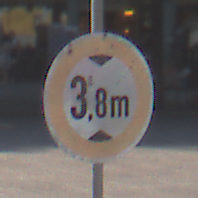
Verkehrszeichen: TatsaechlicheHoehe
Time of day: MorningAfternoon
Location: Outdoor (Urban)
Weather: Clear
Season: NotSpecified
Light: Natural